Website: macys
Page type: billing-address
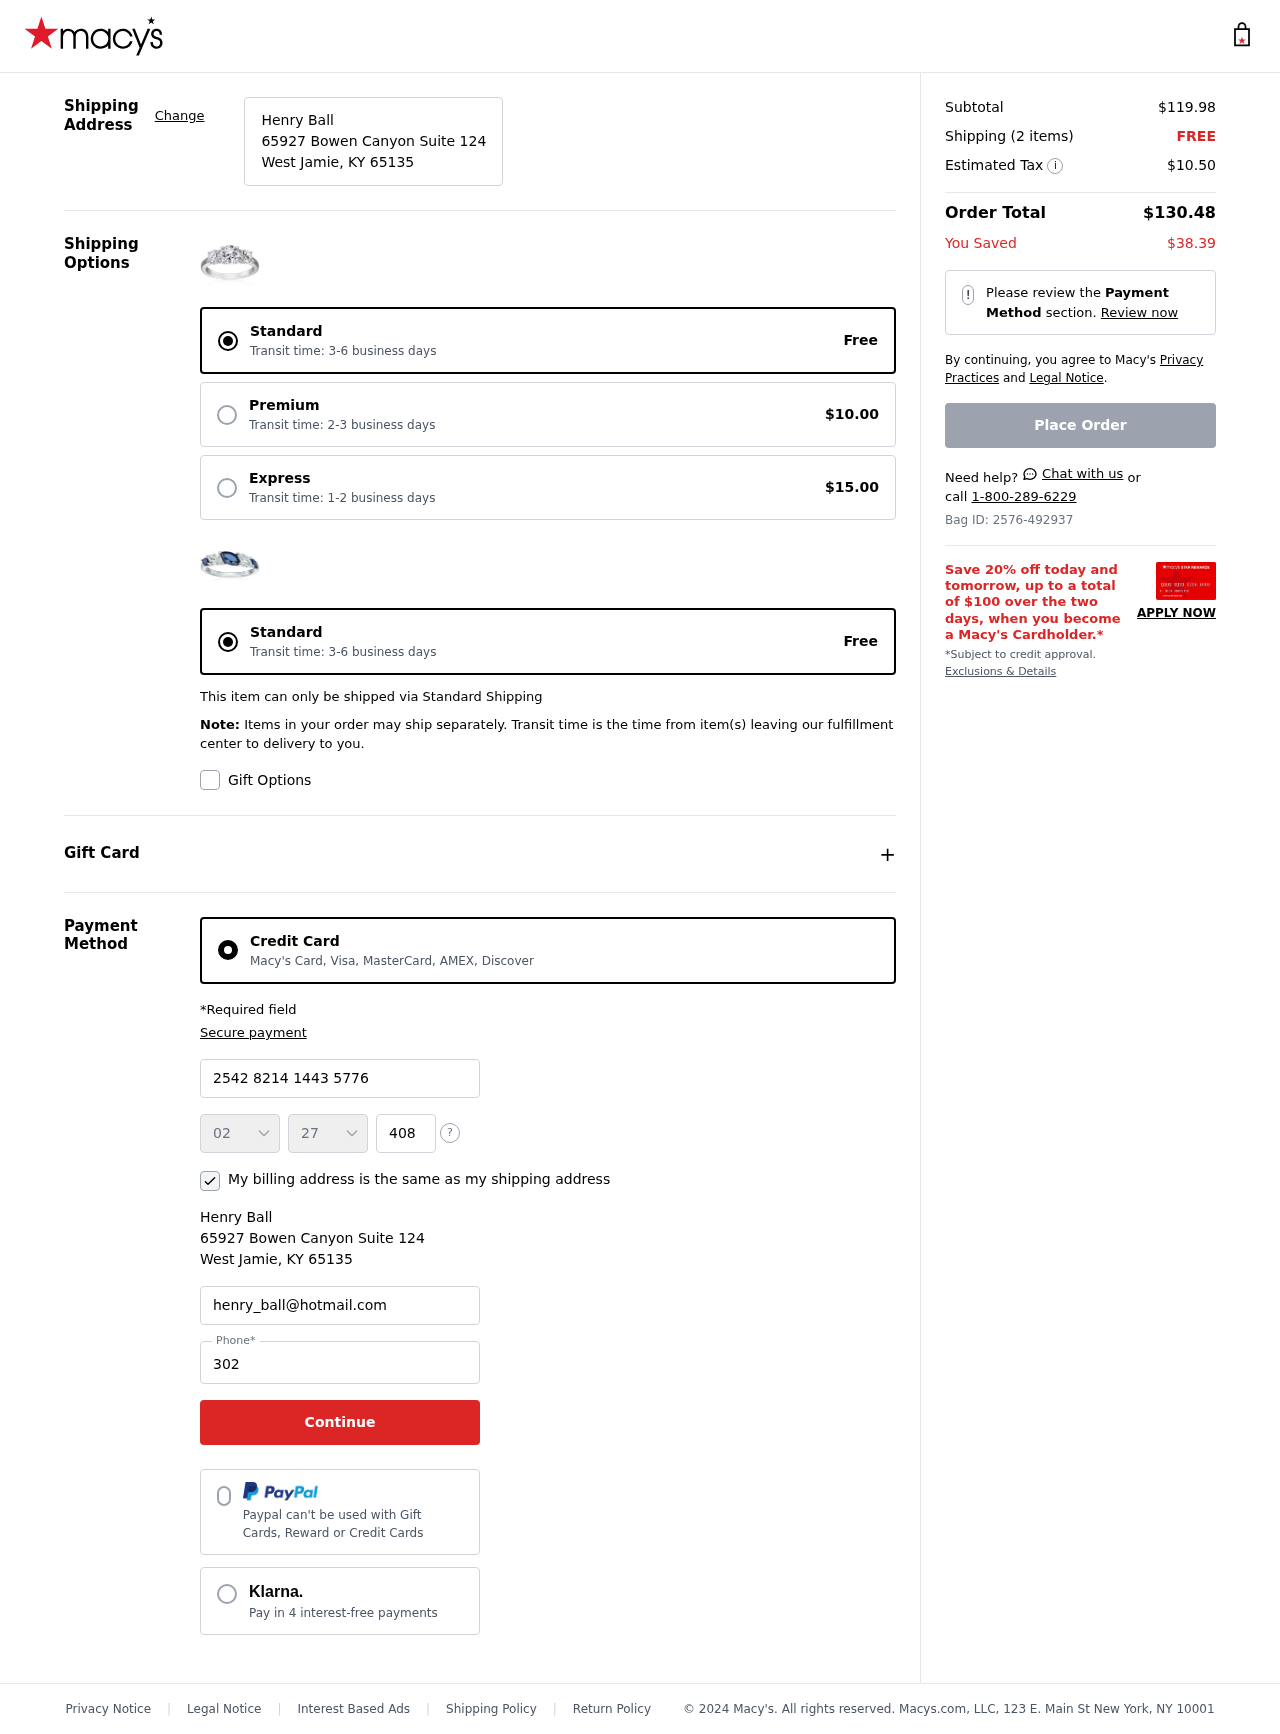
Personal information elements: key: PII_CARD_CVV
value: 408
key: PII_CARD_EXPIRY_MONTH
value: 02
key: PII_CARD_EXPIRY_YEAR
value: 27
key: PII_CARD_NUMBER
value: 2542 8214 1443 5776
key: PII_CITY_STATE_ZIP
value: West Jamie, KY 65135
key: PII_EMAIL
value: henry_ball@hotmail.com
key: PII_FULLNAME
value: Henry Ball
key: PII_PHONE
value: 3026926448
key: PII_STREET
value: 65927 Bowen Canyon Suite 124
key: PII_FULLNAME2
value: Henry Ball
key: PII_CITY
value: West Jamie
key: PII_STATE_ABBR
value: KY
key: PII_POSTCODE
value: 65135
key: PII_POSTCODE_FULL
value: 65135
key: PII_CITY_STATE
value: West Jamie, KY
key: PII_POSTCODE_NUMERIC
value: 65135
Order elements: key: ORDER_SUBTOTAL
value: $119.98
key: ORDER_NUM_ITEMS
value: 2
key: ORDER_SHIPPING_COST
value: FREE
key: ORDER_TAX
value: $10.50
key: ORDER_TOTAL
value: $130.48
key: ORDER_SAVINGS
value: $38.39
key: ORDER_ID
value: Bag ID: 2576-492937